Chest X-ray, AP view. Patient: 34 years old, sex F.
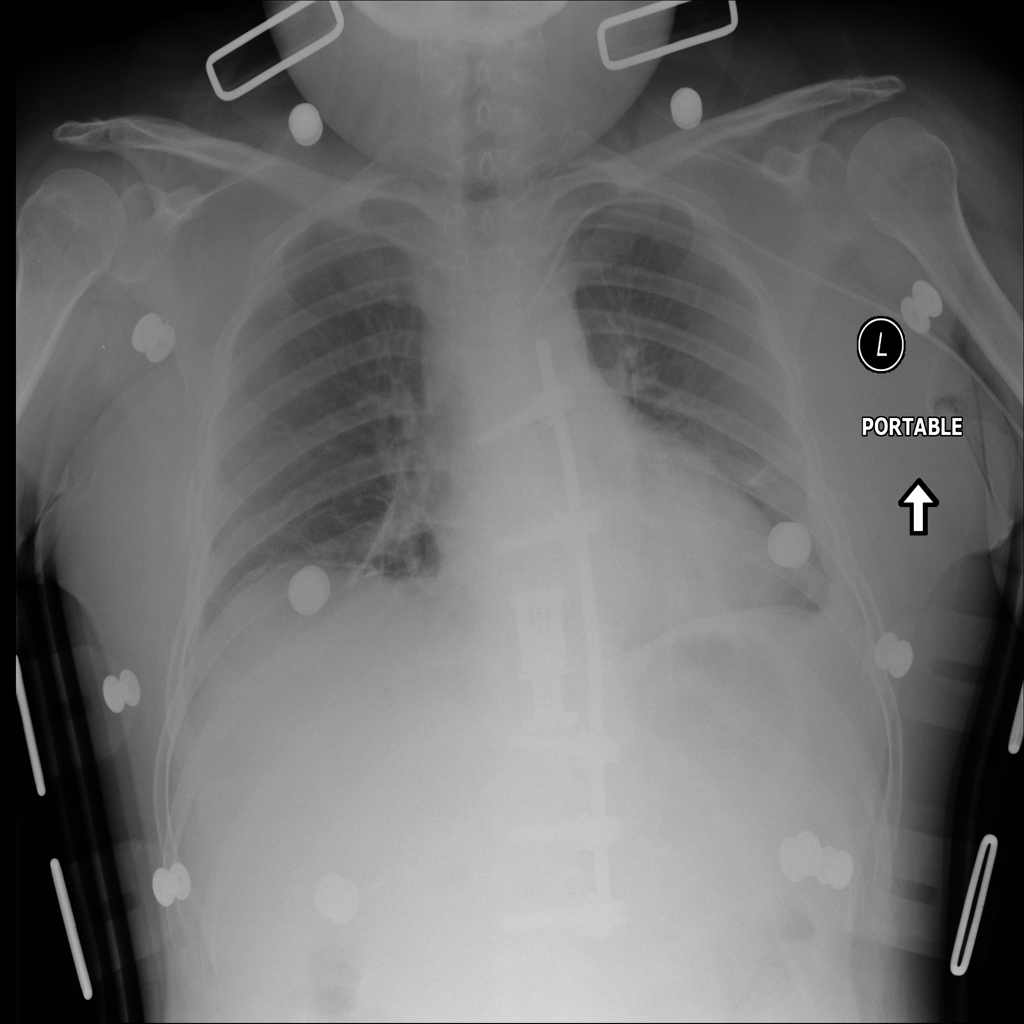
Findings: No Finding